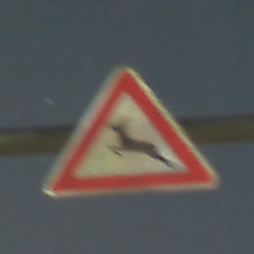
Verkehrszeichen: WildwechselRechts
Umgebung: Outdoor, Urban
Tageszeit: Night
Wetter: PartlyCloudy
Licht: Artificial
Jahreszeit: NotSpecified
Kontrast: HighContrast